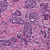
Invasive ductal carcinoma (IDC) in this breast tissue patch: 1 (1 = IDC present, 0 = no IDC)